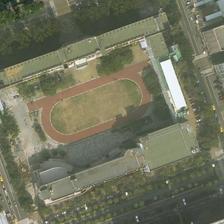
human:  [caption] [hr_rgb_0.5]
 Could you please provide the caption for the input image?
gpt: a playground is surrounded by some green plants and many buildings .

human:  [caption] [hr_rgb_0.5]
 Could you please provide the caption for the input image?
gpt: the semi-old playground is located in a very good location, with row upon row of tall buildings nearby .

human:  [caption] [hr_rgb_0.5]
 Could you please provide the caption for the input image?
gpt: a playground is surrounded by some trees and many buildings .

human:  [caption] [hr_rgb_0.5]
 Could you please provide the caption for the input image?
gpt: many buildings and some green trees are around a playground .

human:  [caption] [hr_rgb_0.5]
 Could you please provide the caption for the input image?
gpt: a playground is surrounded by some green plants and many buildings .